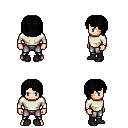
a pixel art fantasy rpg character, male body template, human, light skin, white long-sleeve shirt, metal pants, black pageboy hairstyle, black shoes, four views (front, back, left, right), 2x2 character sprite sheet, small pixel art, hard edges, no anti-aliasing